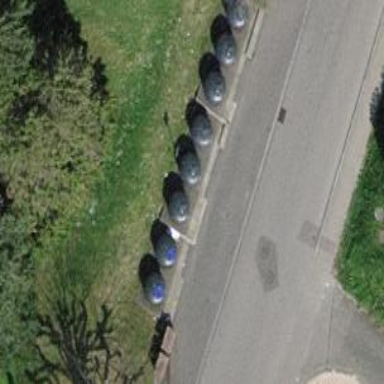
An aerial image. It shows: Recycling container for recycling.